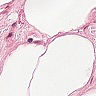
Metastatic tissue present: no